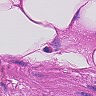
Metastatic tissue present: no